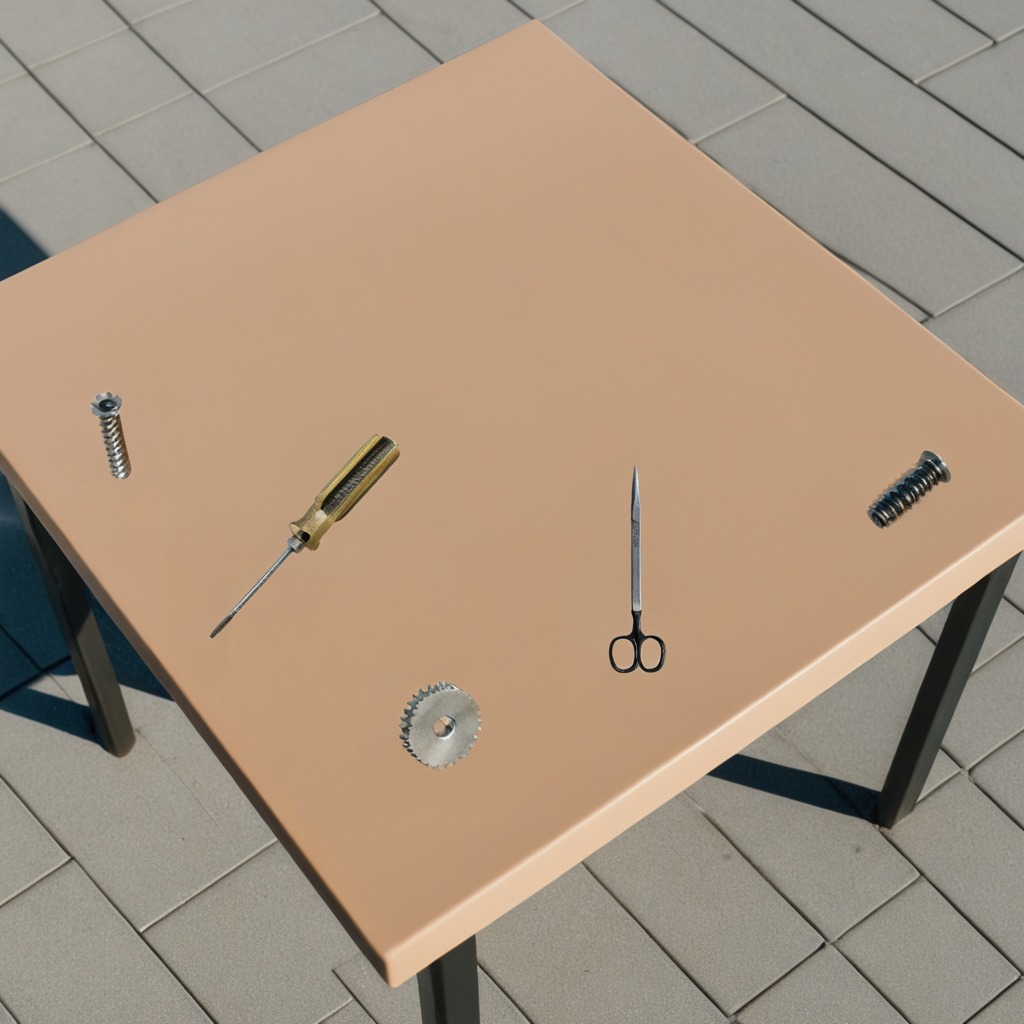
A steel gear with teeth, a metal machine screw, a coiled metal spring, a screwdriver, and a pair of scissors are lying on the utility table.